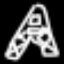
Label: The Eiffel Tower